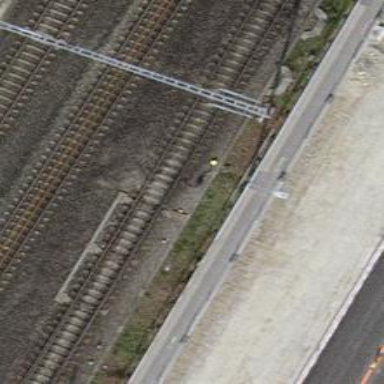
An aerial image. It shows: Railway switch.